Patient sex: F
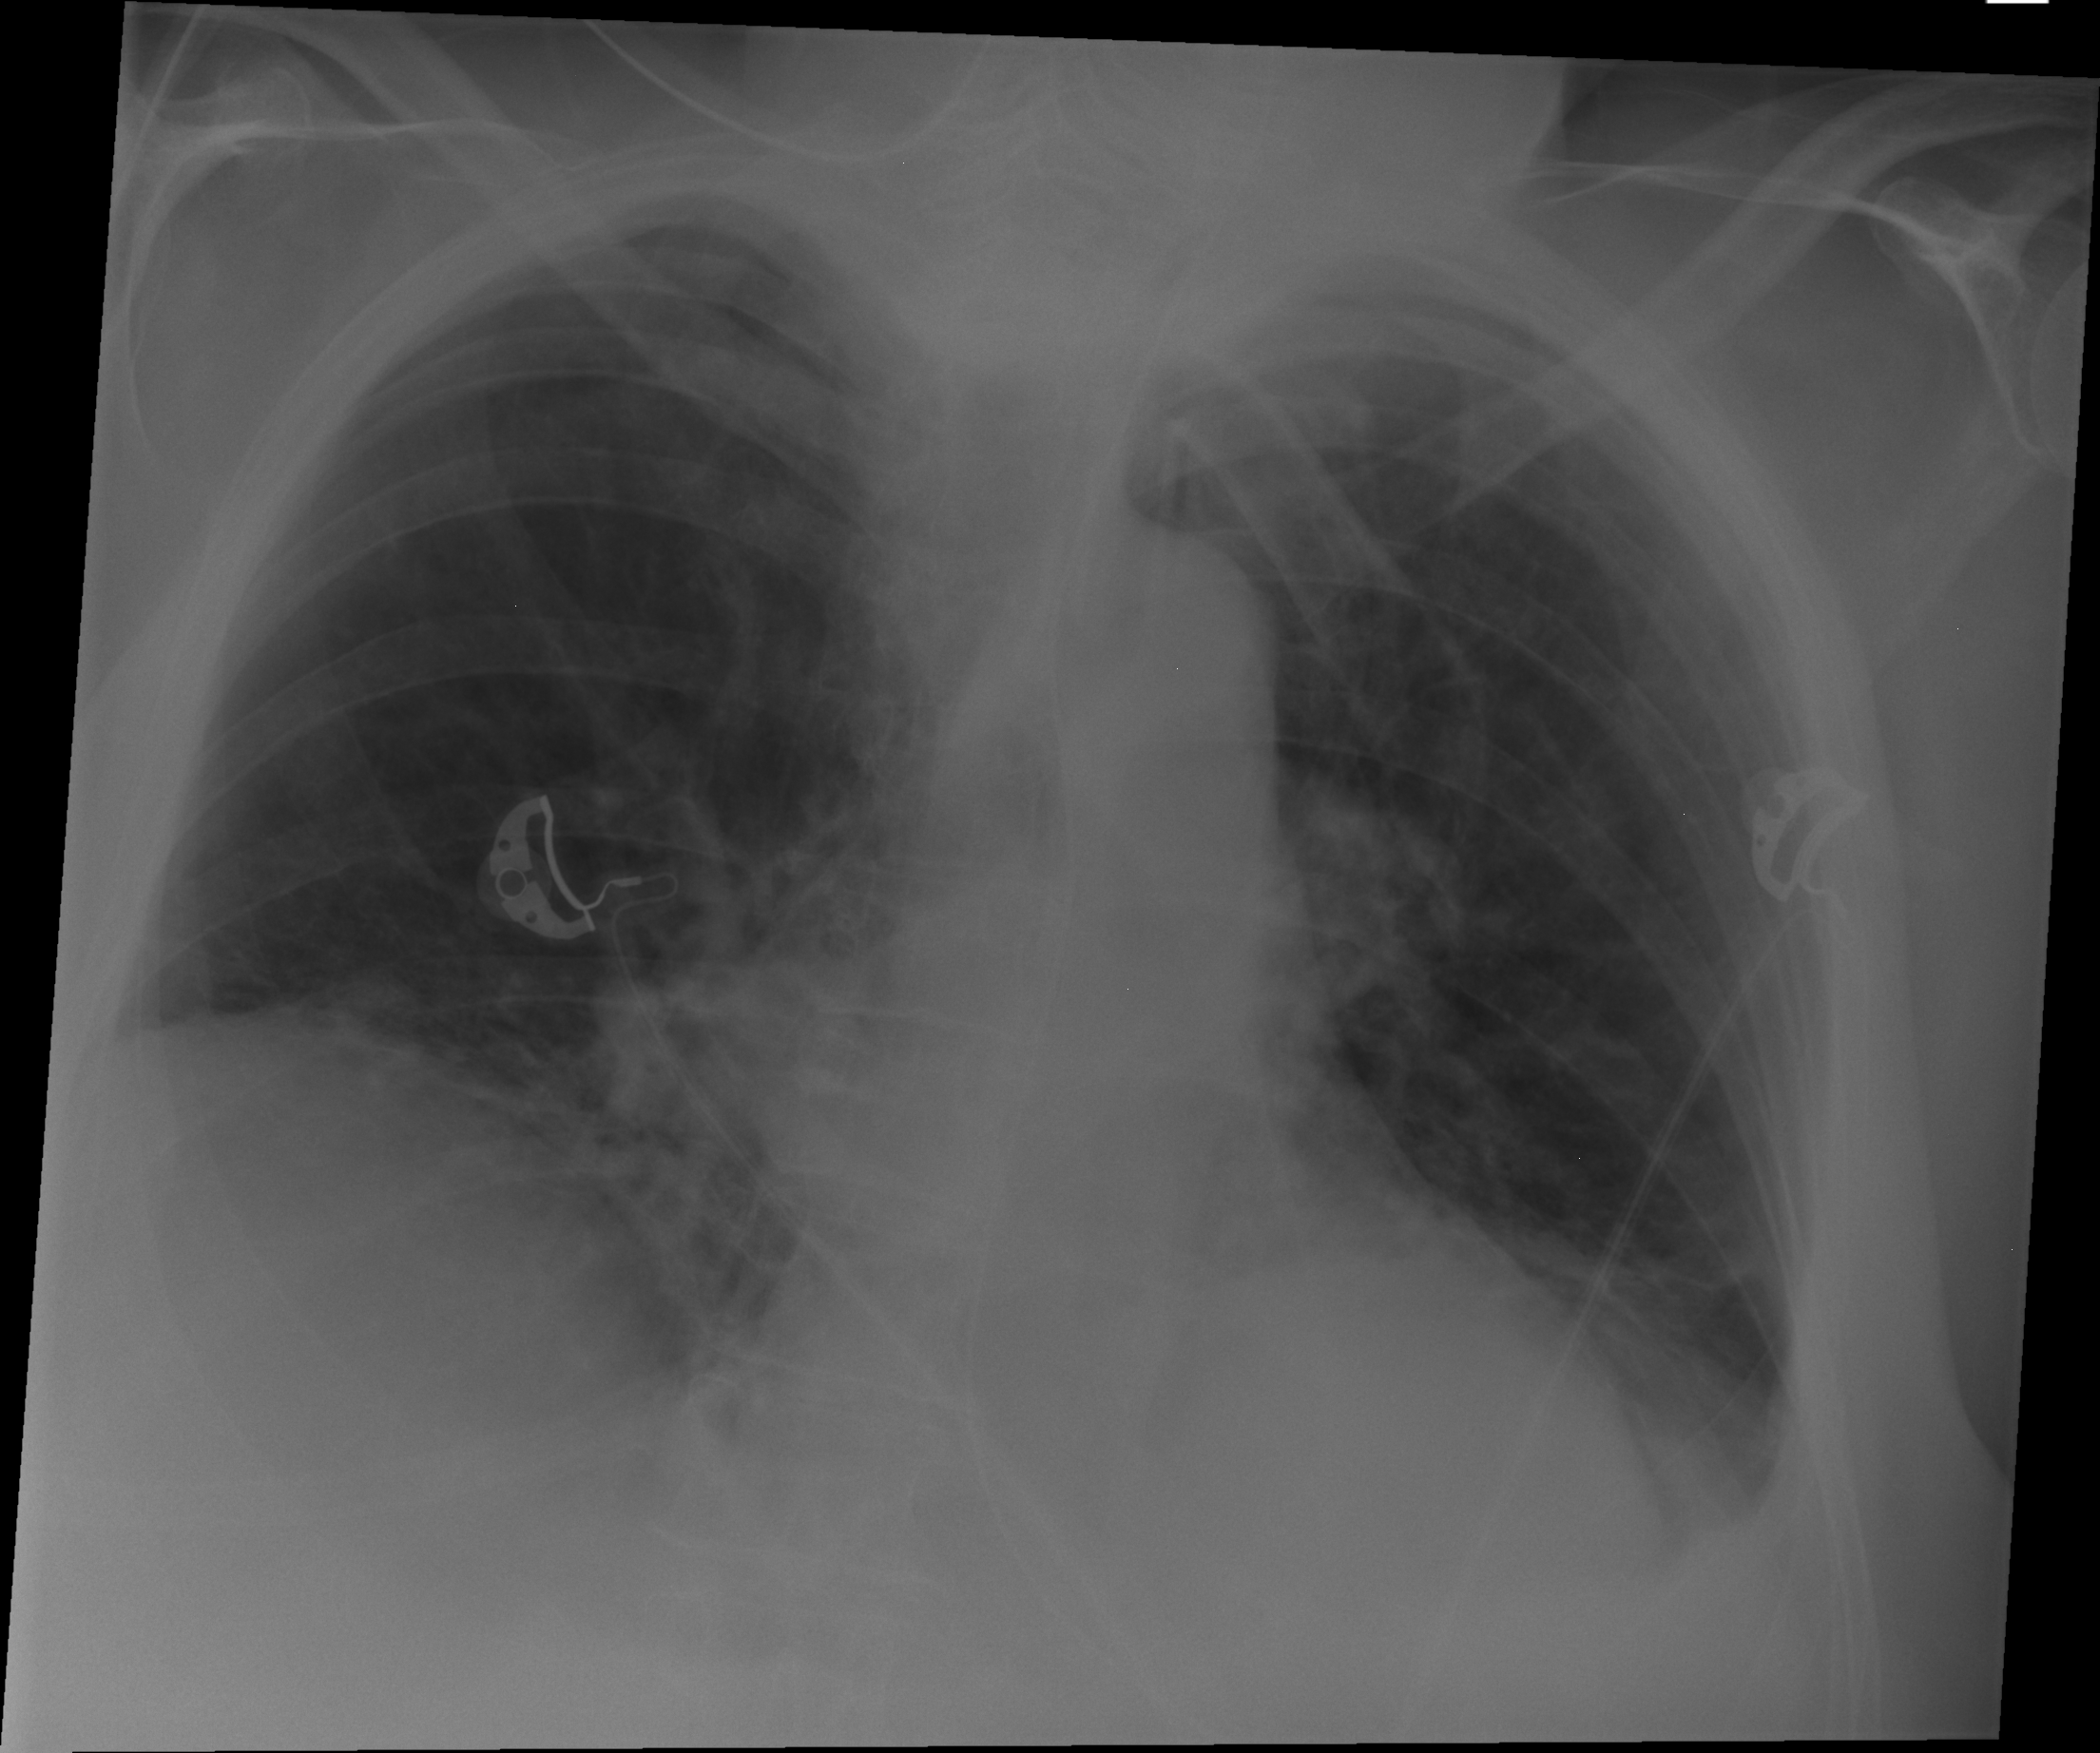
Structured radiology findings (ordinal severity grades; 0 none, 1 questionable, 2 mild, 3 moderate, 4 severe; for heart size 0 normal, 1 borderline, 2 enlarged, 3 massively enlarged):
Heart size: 0
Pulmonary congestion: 0
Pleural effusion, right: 0
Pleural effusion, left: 2
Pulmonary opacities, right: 0
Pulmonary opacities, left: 0
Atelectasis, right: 2
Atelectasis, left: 2